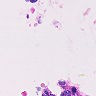
Metastatic tissue present: no